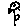
Label: flower